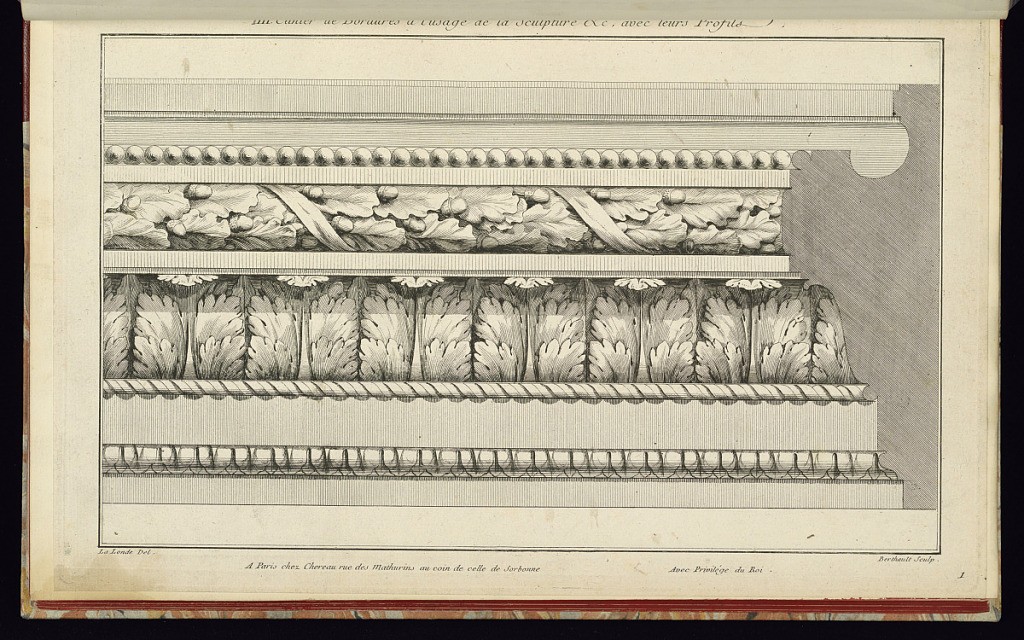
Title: Border Design with Cross-Section
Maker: Richard de Lalonde, French, active 1780–96
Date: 1785-1788
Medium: Etching on off-white laid paper
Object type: Print
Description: Border design with bands of molding and its cross section at the right. From top to bottom, the molding ornamentation consists of: bead course, bound oak leaves and acorns, acanthus leaves, ribbon twist, lamb's tongue. The plate is signed and numbered.